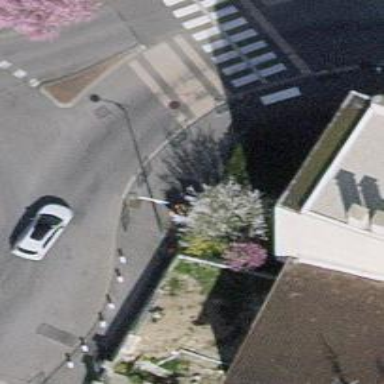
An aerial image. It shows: Beige telecom street cabinet. It is utility structure for the telecom network.